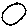
Label: circle